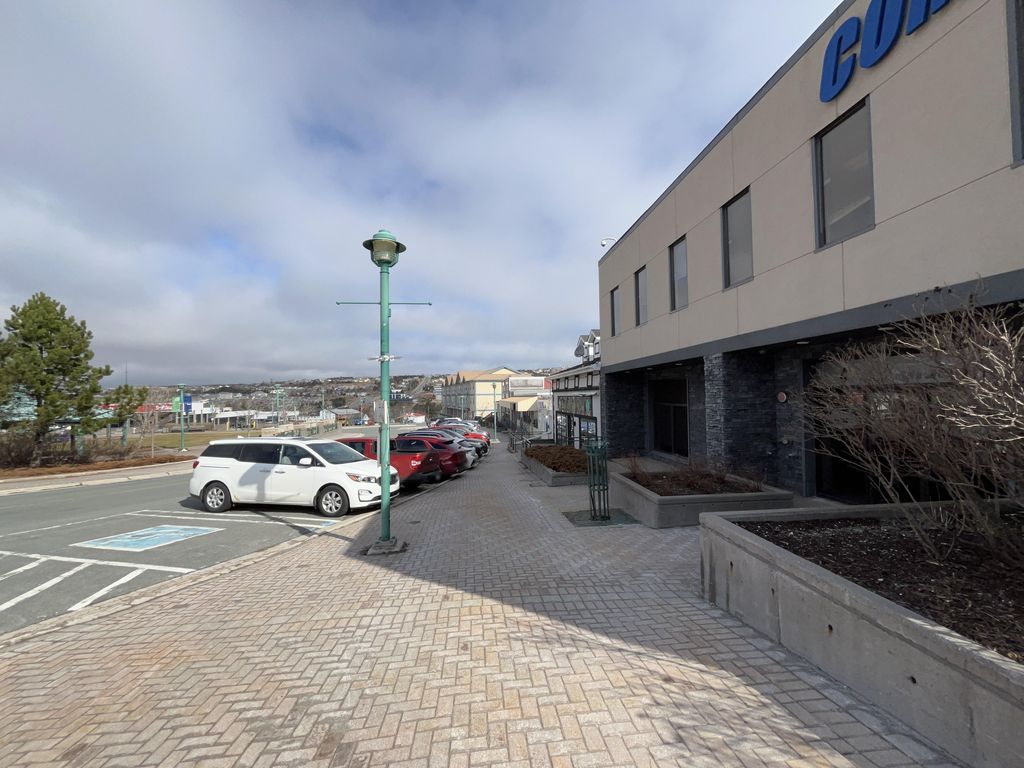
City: st_johns